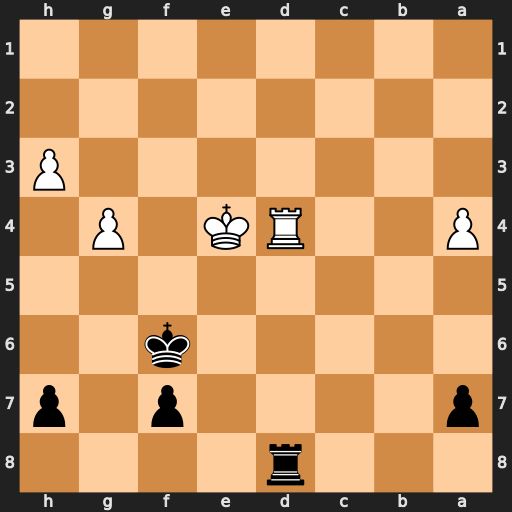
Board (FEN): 3r4/p4p1p/5k2/8/P2RK1P1/7P/8/8
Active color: b
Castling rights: -
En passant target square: -
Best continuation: Rxd4+ Kxd4 Kg5 Kd5 Kh4